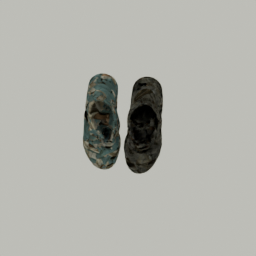
Label: people